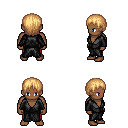
a pixel art fantasy rpg character, male body template, human, dark skin, gray robe, red pants, light blonde plain hairstyle, four views (front, back, left, right), 2x2 character sprite sheet, small pixel art, hard edges, no anti-aliasing